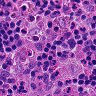
Metastatic tissue present: no